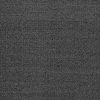
Atmospheric dust classification: dusty